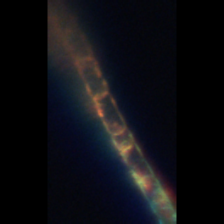
Taxon: Leptocylindrus
Group: Diatoms